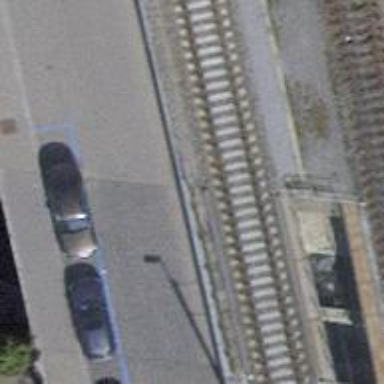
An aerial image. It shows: Single-track railway bridge with contact lines for electrification.